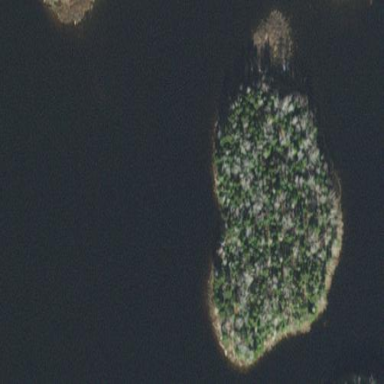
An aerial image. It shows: Island covered with woodland.